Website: home-depot
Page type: payment
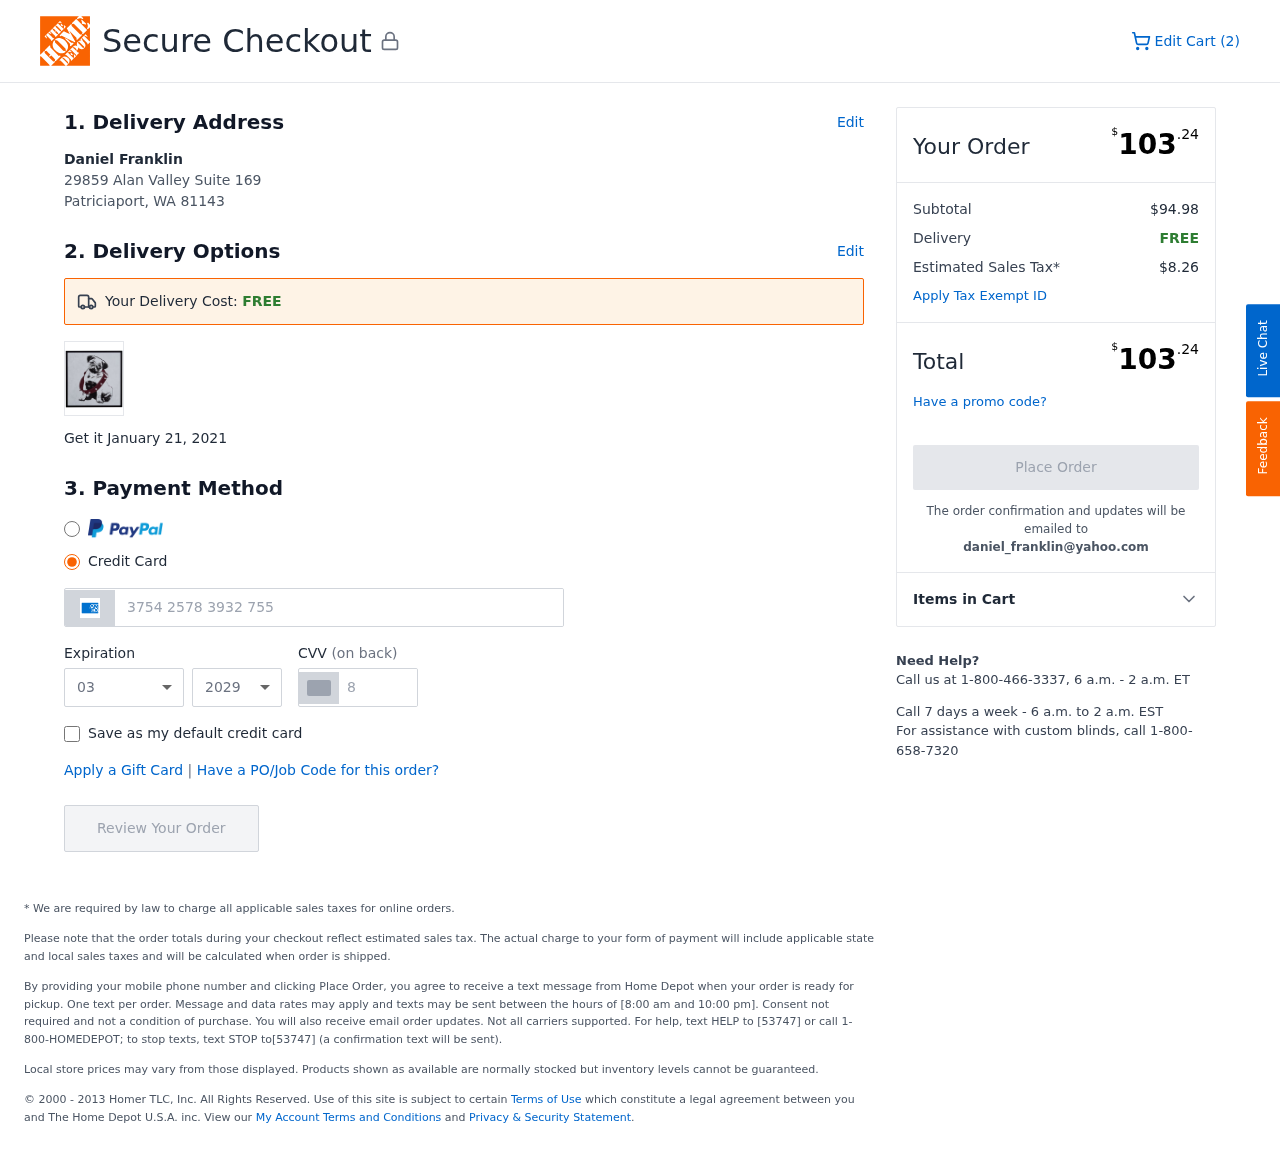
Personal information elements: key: PII_CARD_CVV
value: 8254
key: PII_CARD_EXPIRY_MONTH
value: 03
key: PII_CARD_EXPIRY_YEAR
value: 29
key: PII_CARD_NUMBER
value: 3754 2578 3932 755
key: PII_CITY_STATE_ZIP
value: Patriciaport, WA 81143
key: PII_EMAIL
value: daniel_franklin@yahoo.com
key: PII_FULLNAME
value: Daniel Franklin
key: PII_STREET
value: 29859 Alan Valley Suite 169
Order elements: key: ORDER_NUM_ITEMS
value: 2
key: ORDER_DELIVERY_DATE
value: January 21, 2021
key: ORDER_TOTAL
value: $103.24
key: ORDER_SUBTOTAL
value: $94.98
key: ORDER_SHIPPING_COST
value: FREE
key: ORDER_TAX
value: $8.26